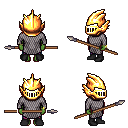
a pixel art fantasy rpg character, female body template, orc, green skin, chain mail, magenta pants, light blonde bangs hairstyle, gold helm, bracelets, black shoes, spear, four views (front, back, left, right), 2x2 character sprite sheet, small pixel art, hard edges, no anti-aliasing